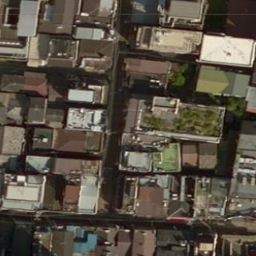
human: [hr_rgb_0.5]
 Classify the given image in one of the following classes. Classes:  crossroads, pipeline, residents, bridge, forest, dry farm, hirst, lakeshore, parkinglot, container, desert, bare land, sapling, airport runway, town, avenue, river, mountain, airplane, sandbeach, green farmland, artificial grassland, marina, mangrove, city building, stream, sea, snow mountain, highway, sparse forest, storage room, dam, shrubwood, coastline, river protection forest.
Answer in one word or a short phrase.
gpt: city building